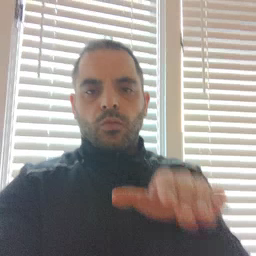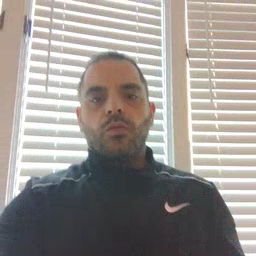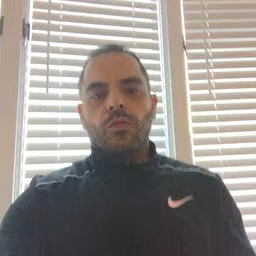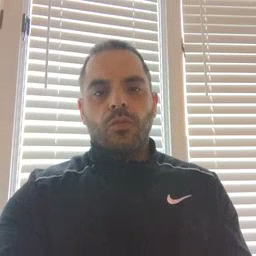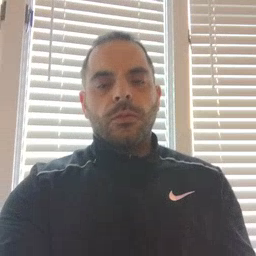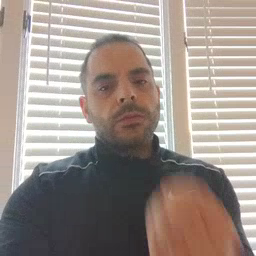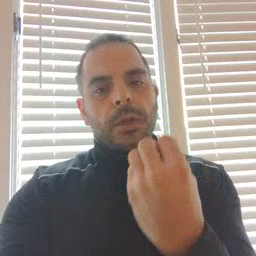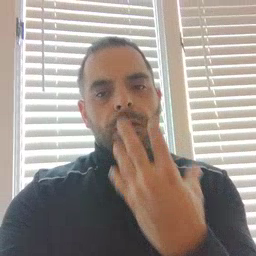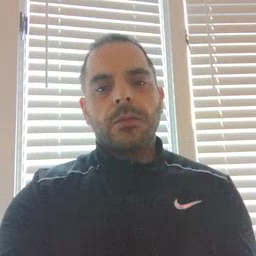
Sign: snack